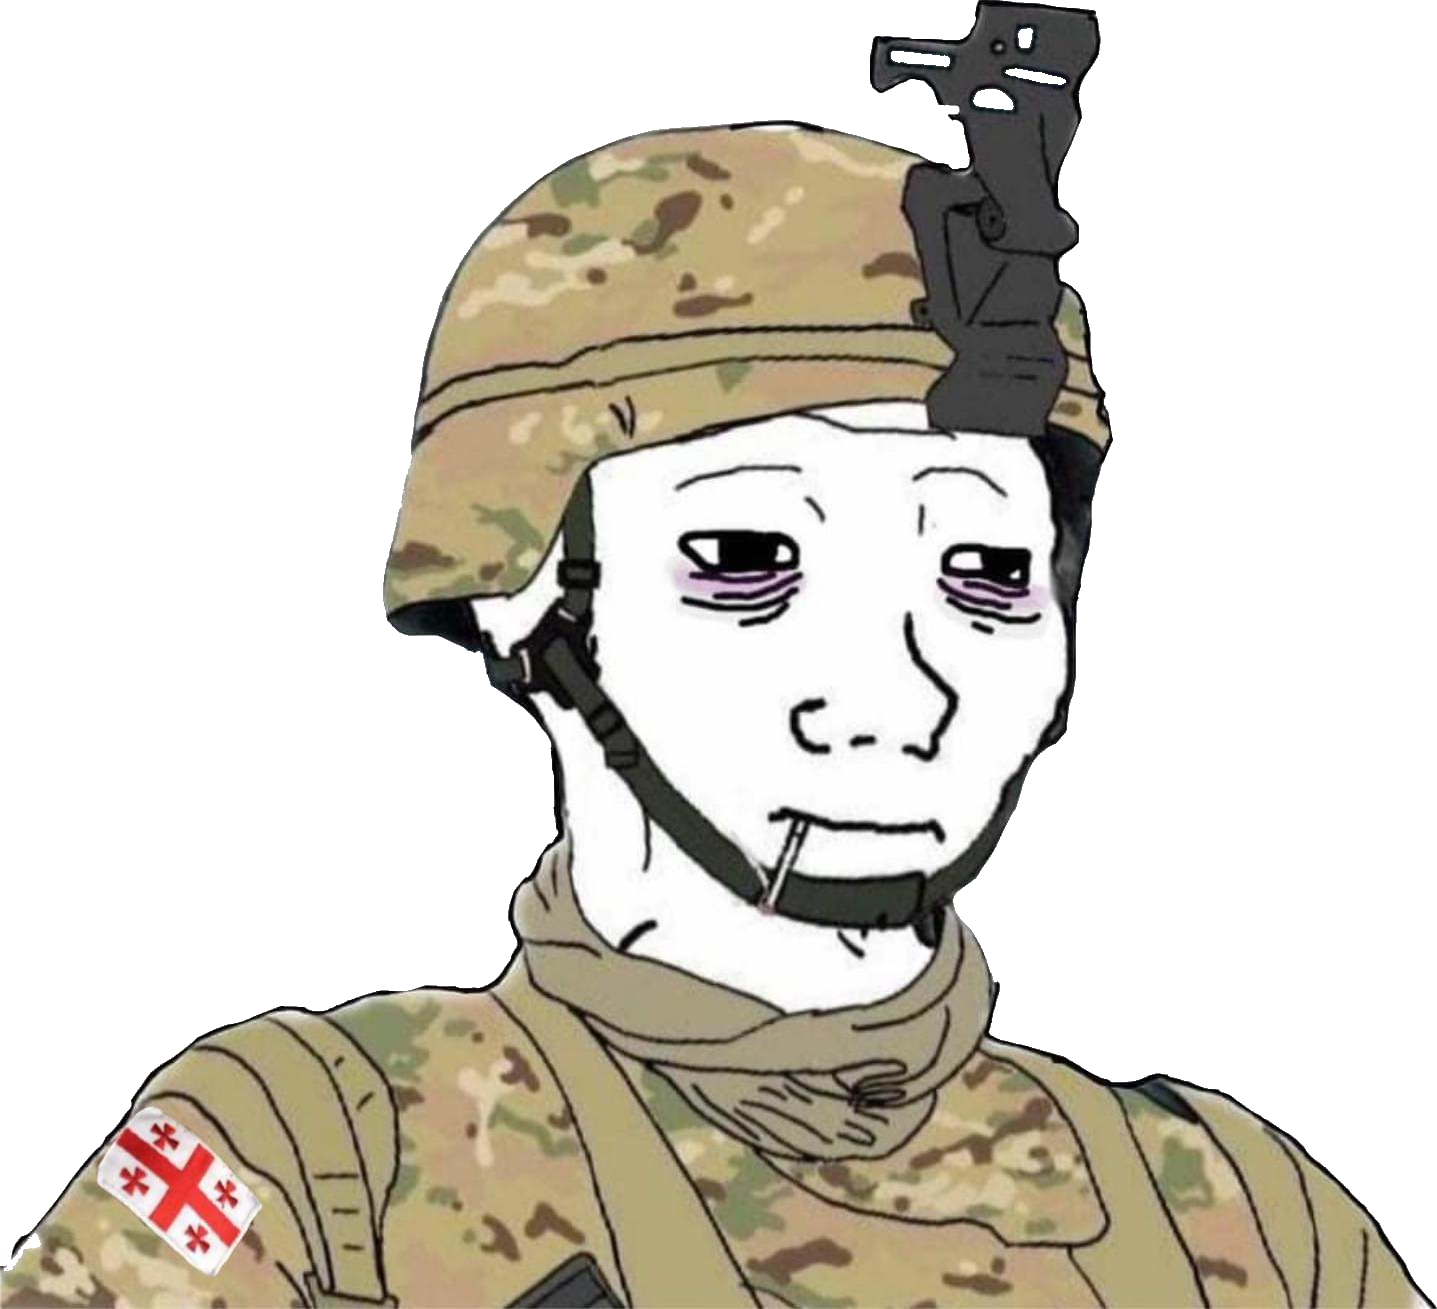
Label: 5_Doomer